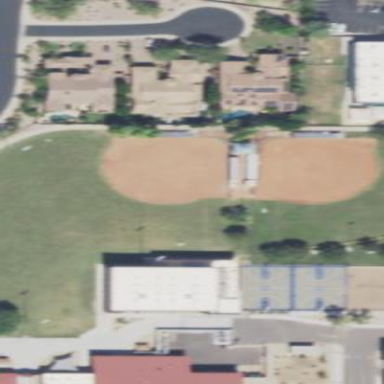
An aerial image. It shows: Baseball pitch for leisure land.